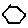
Label: hexagon